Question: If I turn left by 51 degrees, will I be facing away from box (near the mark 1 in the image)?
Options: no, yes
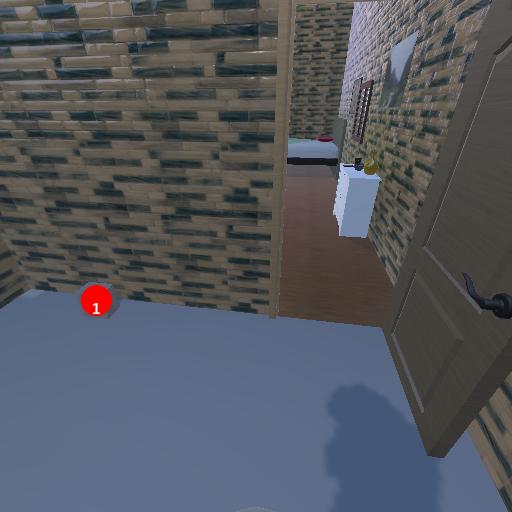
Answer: no